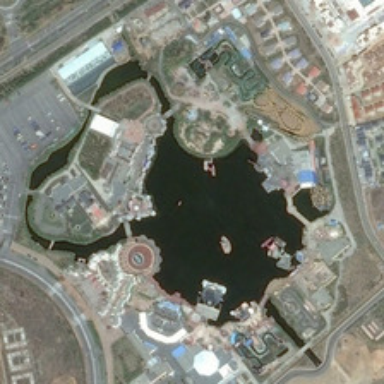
Some buildings are near a park with a pond .